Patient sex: M
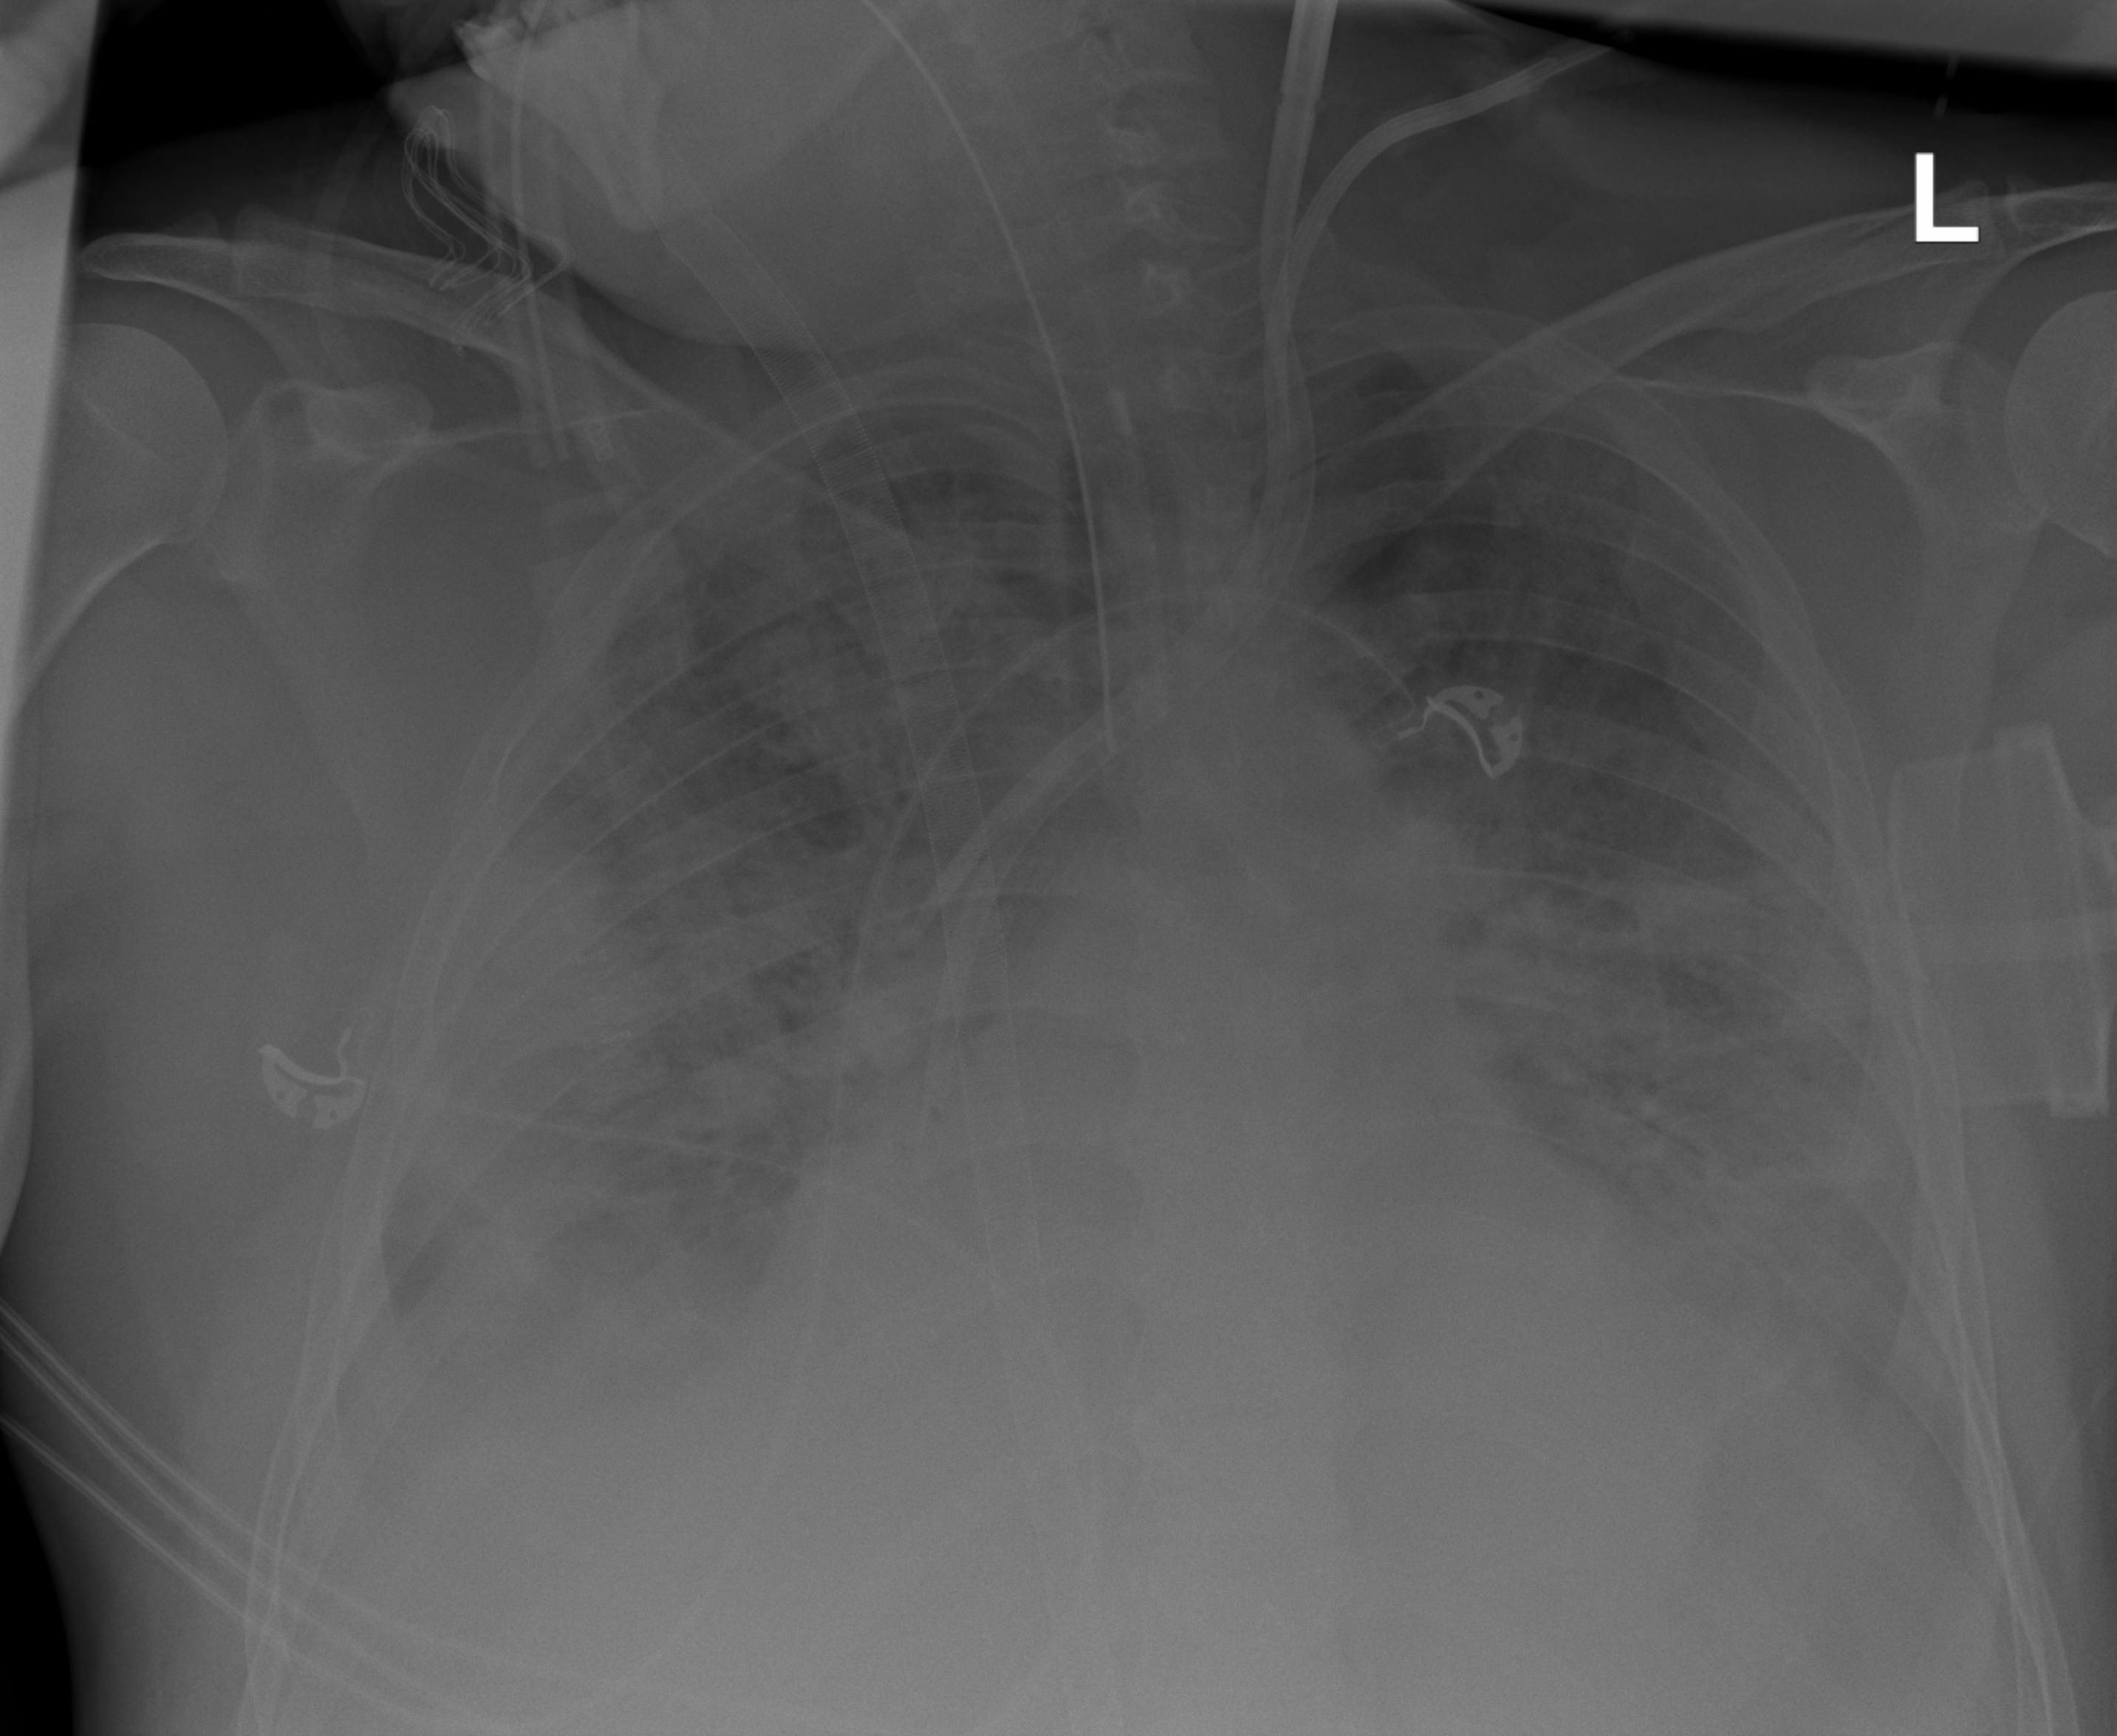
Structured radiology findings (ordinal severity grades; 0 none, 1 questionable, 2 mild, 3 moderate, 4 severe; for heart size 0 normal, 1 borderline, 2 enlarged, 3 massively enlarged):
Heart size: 2
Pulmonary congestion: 2
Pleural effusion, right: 3
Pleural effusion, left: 2
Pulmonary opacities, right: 3
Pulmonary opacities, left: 3
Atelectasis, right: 3
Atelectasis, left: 2